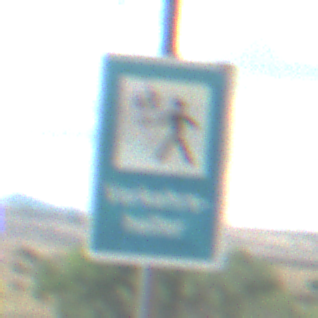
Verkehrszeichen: Verkehrshelfer
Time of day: Midday
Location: Outdoor (Nature)
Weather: PartlyCloudy
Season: Autumn
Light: Natural